Question: I would like to use the tabular()-function from the tables-package to do a cross-tabulation of two variables (e.g. v1 and v2), and present the p-value of the chisq-test in the table. It is easy to get the crosstabulation, but I cant get the p-value inside the table. This is what I've been trying, without any luck:

'''
\documentclass{article}
egin{document}
<<echo=TRUE,message=FALSE>>=
library(Hmisc)
library(tables)
v1 <- sample(letters[1:2],200,replace=TRUE)
v2 <- sample(month.name[1:3],200,replace=TRUE)
df <- data.frame(v1,v2)
@
It is straight forward to get the crosstabulation:
<<results='asis'>>=
latex( tabular( Factor(v1) ~ Factor(v2) , data=df) )
@
But I cant get the p-value inside the table:
<<results='asis'>>=
latex( tabular( Factor(v1)*chisq.test(v1,v2)$p.value ~ Factor(v2) , data=df) )
@
\end{document}
'''
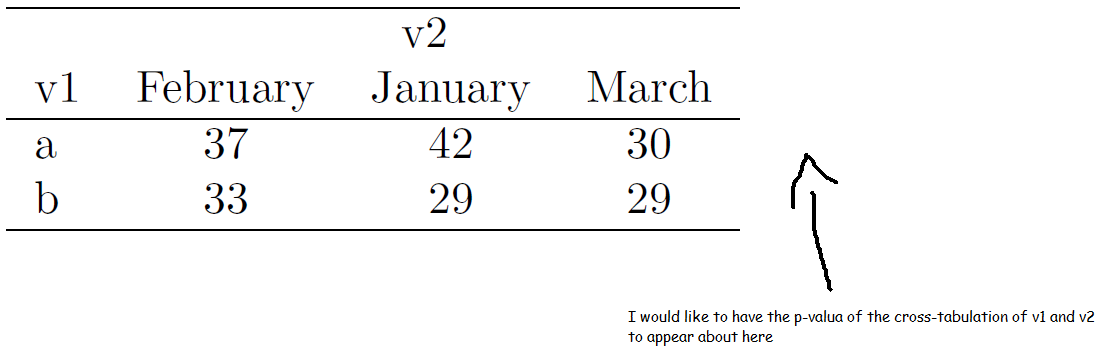
Answer: I don't know how to do it with 'tables::tabular' but this will do it with 'Hmisc::summary.formula.reverse' assuming you have your system configured to produce pdf files through latex(). I had to do searching of the Rhelp archives to figure out that the 'exclude1' argument needed to go in the 'latex' argument list. Once you go back through the documentation 'exclude1' does appear in the usage example of 'latex.summary.formula.reverse' although I I was reading the help page for 'summary.rms':
'''
library(Hmisc)
latex(summary( v2 ~ v1, data=df, method="reverse" ,test=TRUE), exclude1=FALSE)
'''

You can intercept the latex output "along the way" if you want to embed it in a longer document by assigning the output to a named file.
'''
latex(summary( v2 ~ v1, data=df, method="reverse" ,test=TRUE), exclude1=FALSE, file="")
#--------
% latex.default(cstats, title = title, caption = caption, rowlabel = rowlabel, col.just = col.just, numeric.dollar = FALSE, insert.bottom = legend, rowname = lab, dcolumn = dcolumn, extracolheads = extracolheads, extracolsize = Nsize, ...)
%
egin{table}[!tbp]
\caption{Descriptive Statistics by v2\label{summary}}
egin{center}
egin{tabular}{lcccc}
\hline\hline
\multicolumn{1}{l}{}&\multicolumn{1}{c}{February}&\multicolumn{1}{c}{January}&\multicolumn{1}{c}{March}&\multicolumn{1}{c}{Test Statistic} abularnewline
&\multicolumn{1}{c}{{\scriptsize $N=56$}}&\multicolumn{1}{c}{{\scriptsize $N=73$}}&\multicolumn{1}{c}{{\scriptsize $N=71$}}& abularnewline
\hline
v1~:~a&43\%~{\scriptsize~(24)}&47\%~{\scriptsize~(34)}&44\%~{\scriptsize~(31)}&$ \chi^{2}_{2}=0.21 ,~ P=0.901 $ abularnewline
~~~~b&57\%~{\scriptsize~(32)}&53\%~{\scriptsize~(39)}&56\%~{\scriptsize~(40)}& abularnewline
\hline
\end{tabular}
\end{center}
Numbers after percents are frequencies.\
oindent Test used:\Pearson test\end{table}
'''